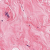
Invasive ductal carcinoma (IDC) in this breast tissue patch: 0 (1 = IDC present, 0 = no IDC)